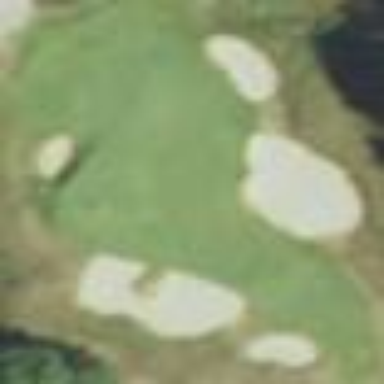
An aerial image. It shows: Grassy area designated as golf fairway.